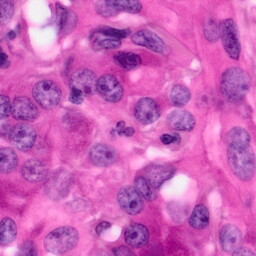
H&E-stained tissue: Pancreatic